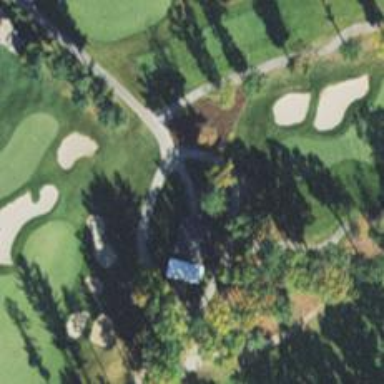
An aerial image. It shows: Path for both road and golf.